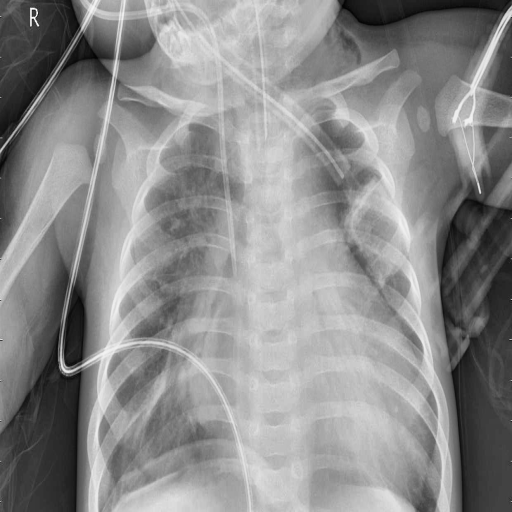
Finding: PNEUMONIA